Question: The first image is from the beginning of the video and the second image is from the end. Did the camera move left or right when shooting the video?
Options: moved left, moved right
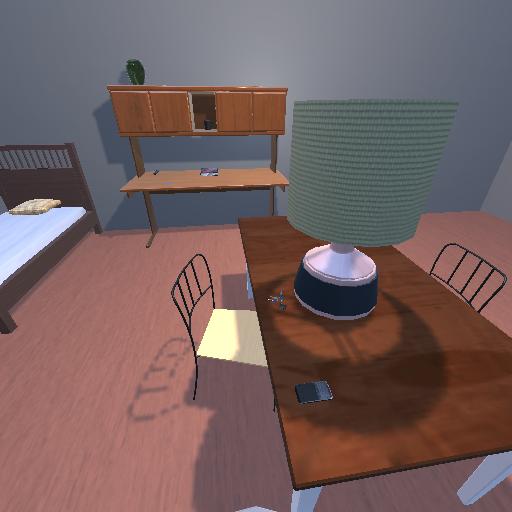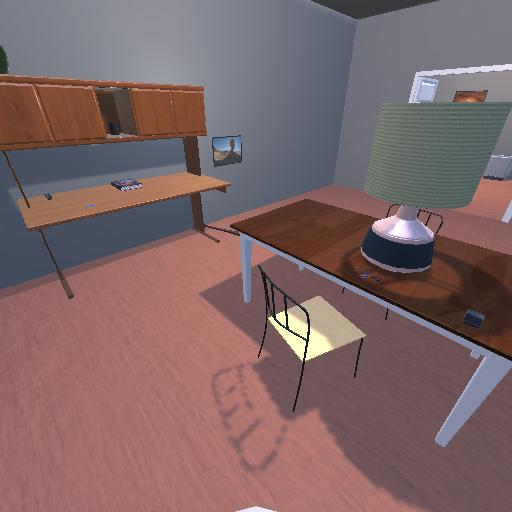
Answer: moved left